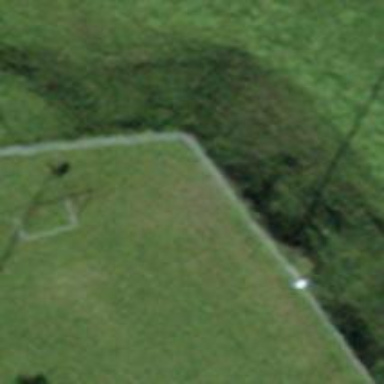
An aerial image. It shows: Fence.